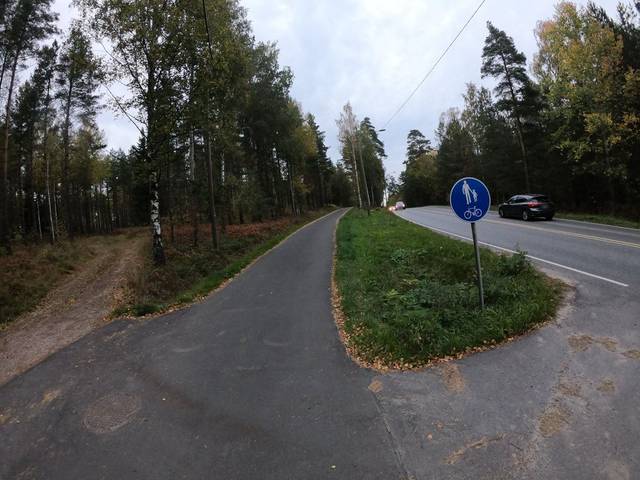
Region: Finland
Coordinates: 60.19, 24.664